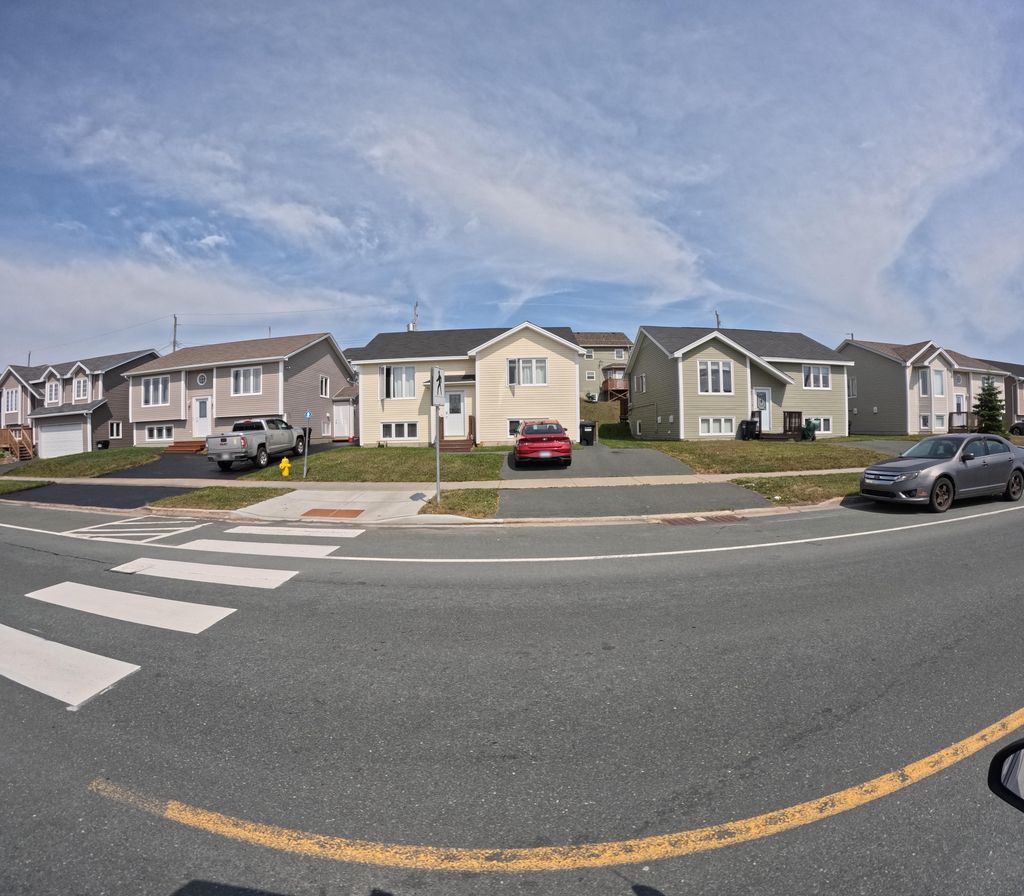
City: st_johns